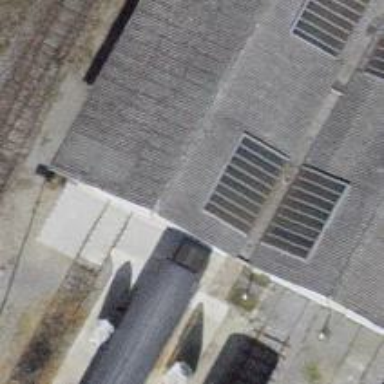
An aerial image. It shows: Railway yard with single rail track. The electrified track has contact line for power supply.